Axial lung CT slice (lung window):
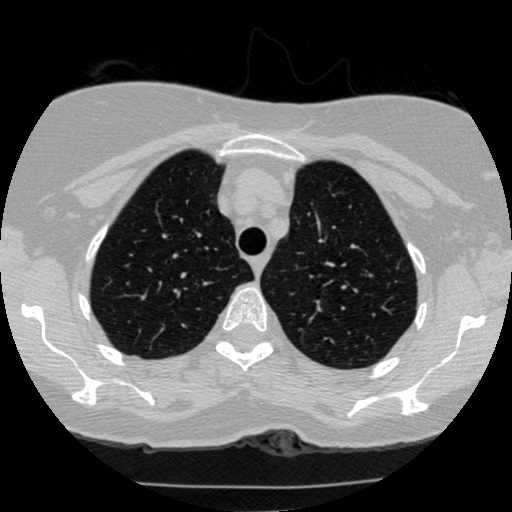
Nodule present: no